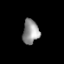
Tissue: lung
Cell type: Endothelial cells
Senescence score: 0.5694
Nuclear area (px): 392
Mean DAPI intensity: 146.934